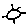
Label: sun